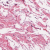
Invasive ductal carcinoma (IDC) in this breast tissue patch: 0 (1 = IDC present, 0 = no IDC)